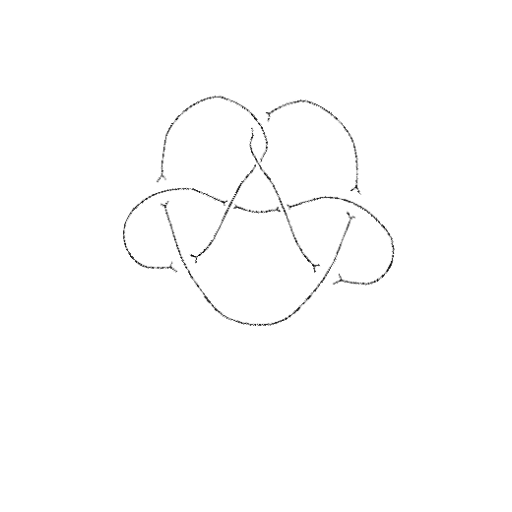
Crossing number: 8